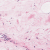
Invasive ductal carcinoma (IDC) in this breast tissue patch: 0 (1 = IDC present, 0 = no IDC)